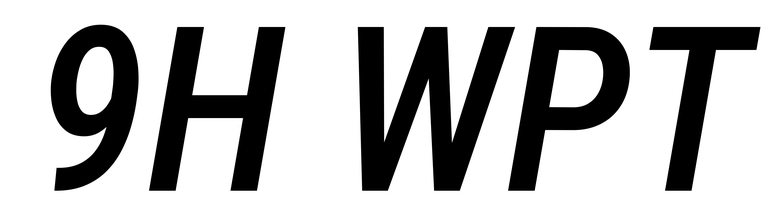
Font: Roboto-Italic_Condensed_Medium_Italic